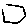
Label: hexagon